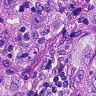
Metastatic tissue present: yes